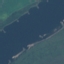
Land use / land cover class: River